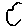
Label: cloud